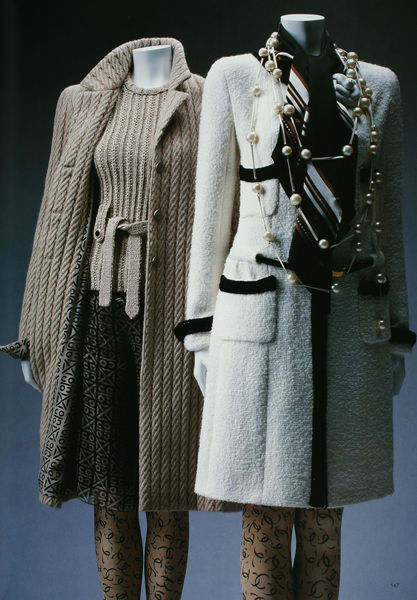
Titel: Ensemble und Mantelkostüm
Künstler: Karl Lagerfeld
Standort: Kyoto (Japan)
Institution: Kyoto Costume Institute
Schlagwörter: weiß, gürtel, schal, mode, rock, jacke, mantel, beine, zwei, kette, wolle, strümpfe, mäntel, kleiderpuppen, pullover, knielang, chanel, strickmantel